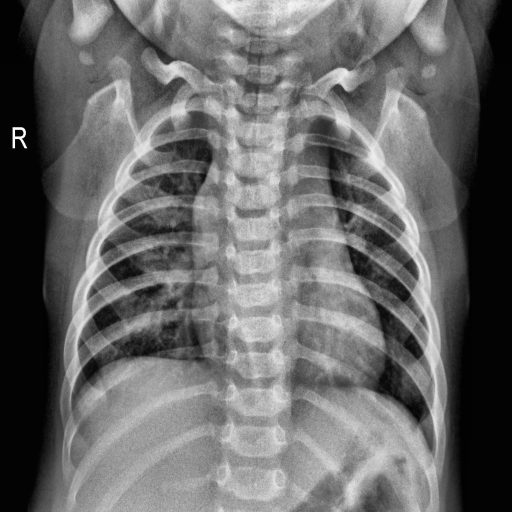
Finding: NORMAL